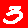
Digit: 3